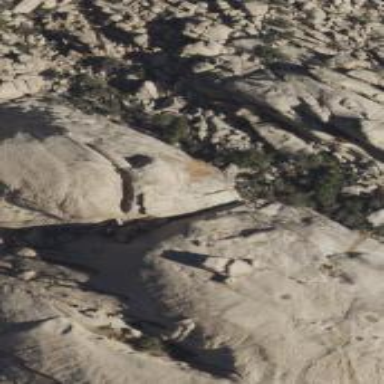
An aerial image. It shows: Cliff in nature.